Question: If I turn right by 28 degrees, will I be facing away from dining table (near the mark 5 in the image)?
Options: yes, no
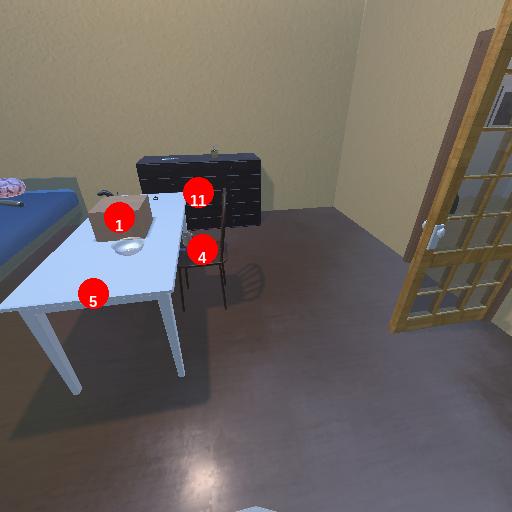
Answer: yes